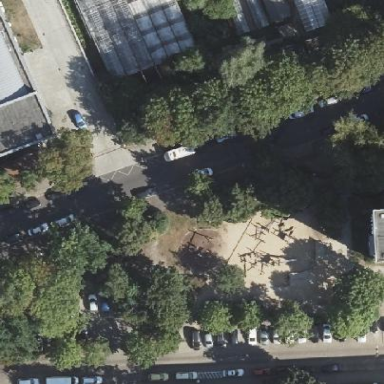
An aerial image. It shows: Playground area for leisure activities on the land.